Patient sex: M
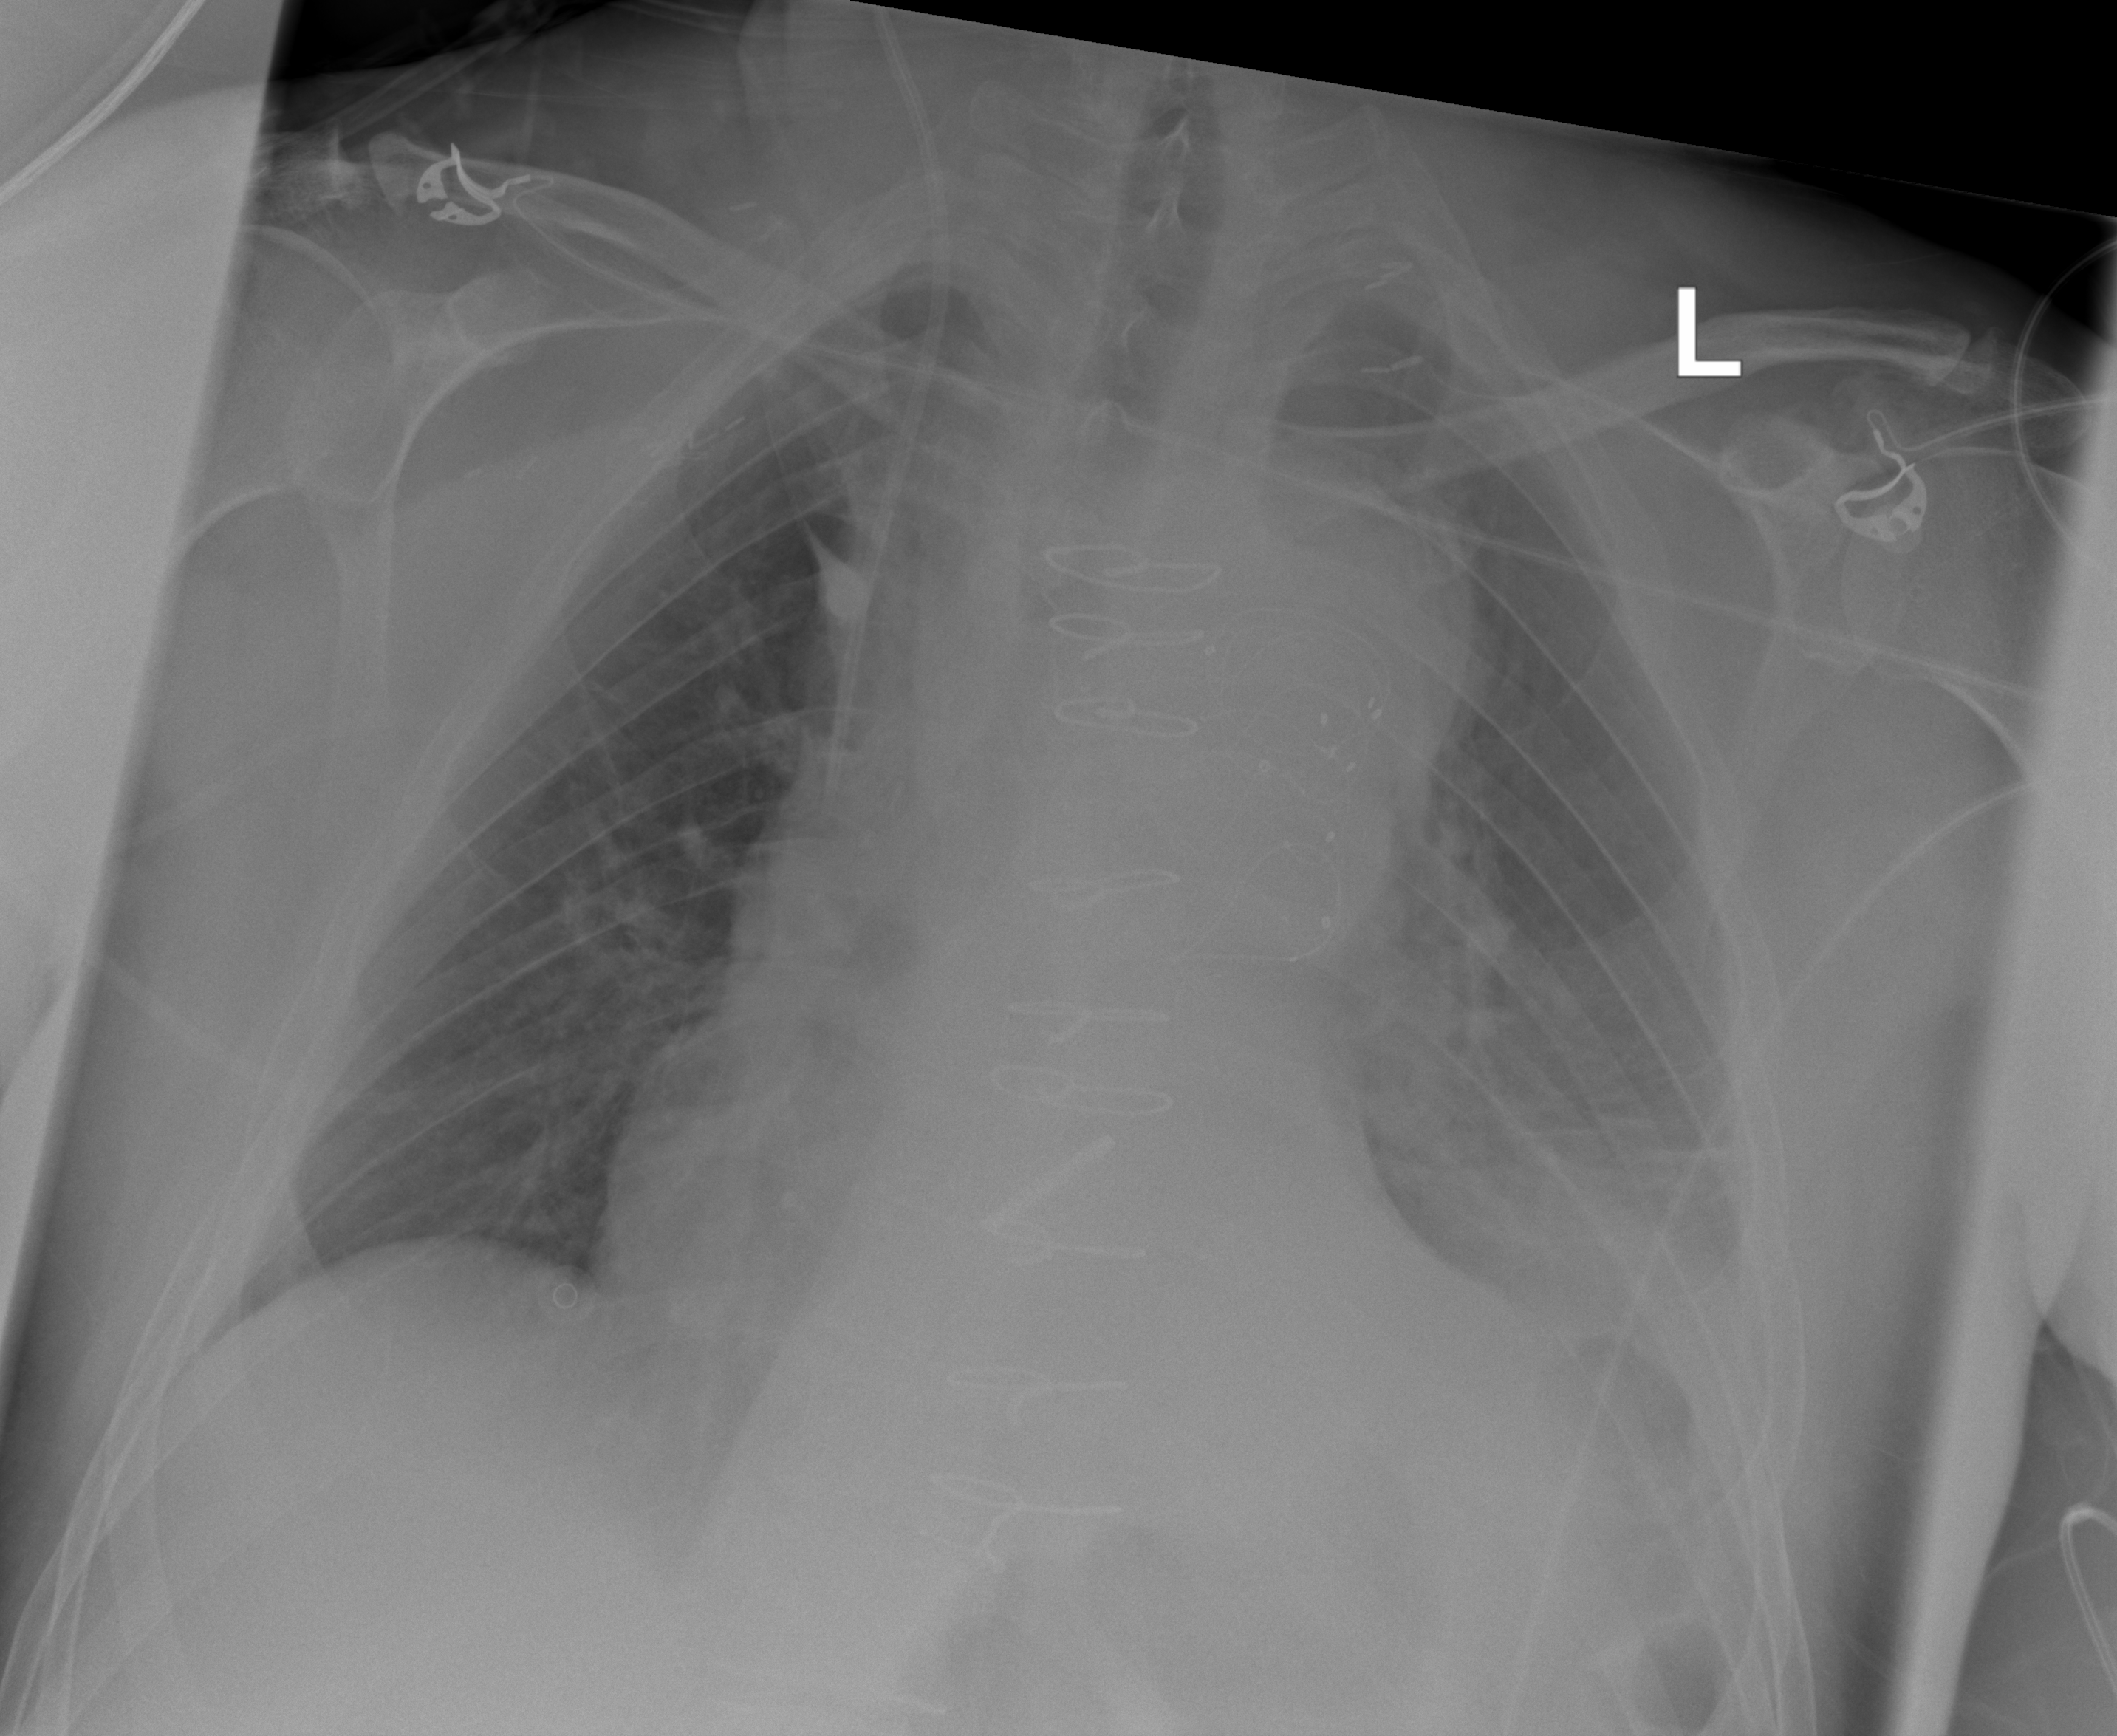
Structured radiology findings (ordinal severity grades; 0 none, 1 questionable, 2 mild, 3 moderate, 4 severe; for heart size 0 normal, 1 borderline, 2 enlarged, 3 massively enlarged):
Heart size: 3
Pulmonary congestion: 0
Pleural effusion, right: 0
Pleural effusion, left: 3
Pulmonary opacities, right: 0
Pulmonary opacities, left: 3
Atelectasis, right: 2
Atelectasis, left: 3